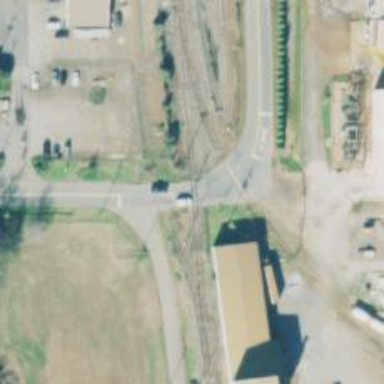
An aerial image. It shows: Uncontrolled crossing.